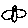
Label: bird